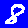
Digit: 8